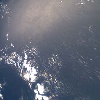
Label: water